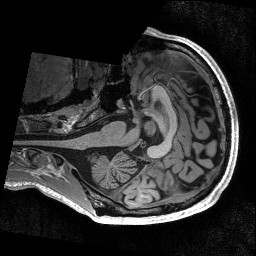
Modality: T1w
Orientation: axial
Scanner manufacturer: siemens
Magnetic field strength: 3 T
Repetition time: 2.53 s
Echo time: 0.00267 s